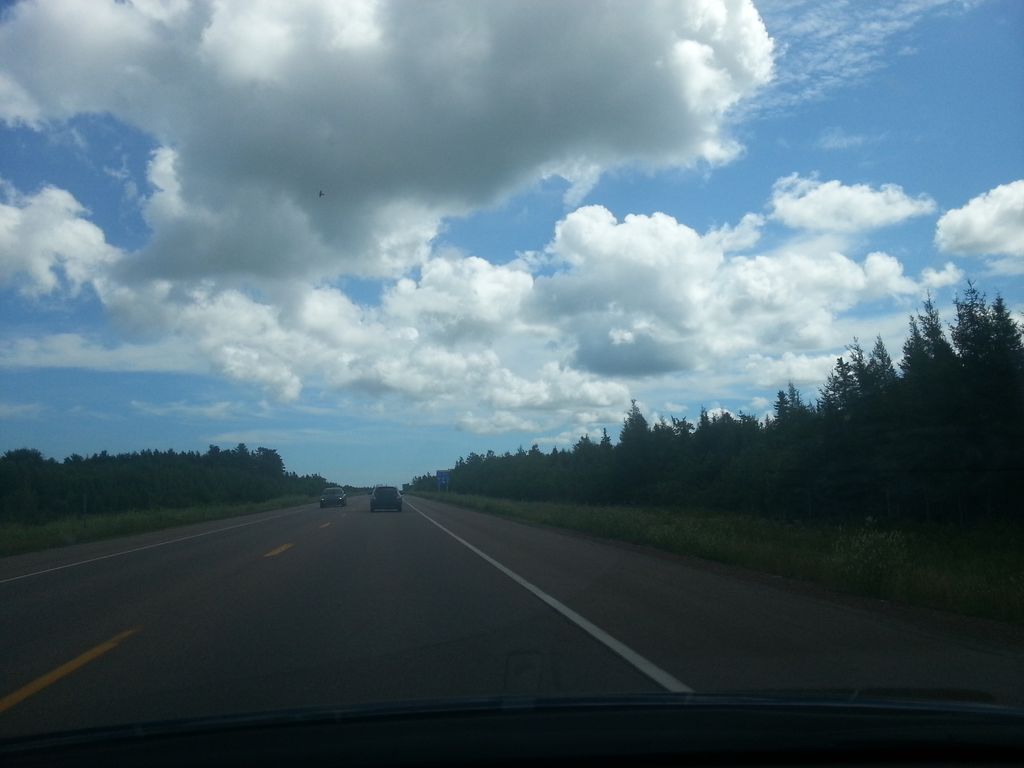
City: charlottetown